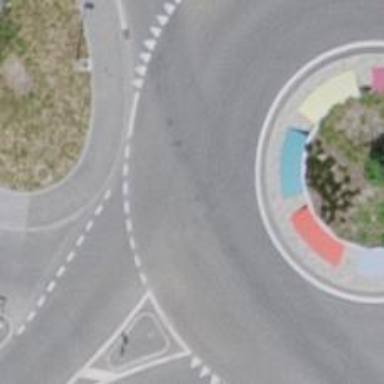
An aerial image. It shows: Tertiary road with asphalt surface leading to roundabout.